Question: is anybody else using 'Grunt' as build tool for the 'Ember' web application and is experiencing the same behaviour as I do? At this time, I'm using the framework in version 'RC3' and I can use my build tool without hassle and import all necessary libraries, uglify and compress them and everything works like a charm.
Anyhow, at least since 'Ember RC5' I'm not able to use 'Grunt' for building my application anymore as . It's always complaining that 'Ember Handlebars requires Handlebars version 1.0.0-rc.4. Include a SCRIPT tag in the HTML HEAD linking to the Handlebars file before you link to Ember.' and right afterwards it says 'Cannot read property 'COMPILER_REVISION' of undefined' which leads me to the assumption that 'Ember' is the included 'Handlebars' library.
I haven't changed anything in my 'app.js' (the order of the libraries/frameworks is untouched) except the references to the js files (using Ember RC5/6 instead of RC3 and Handlebars RC4 instead of RC3). But it seems that something breaks the initialization of 'Ember.Handlebars' since then...
Do I get something wrong here? Is there a solution out there so that I can continue using 'Grunt' as build tool?
---
## EDIT
Here's my 'Gruntfile.js':
'''
/*jshint camelcase: false */
/*global module:false */
module.exports = function (grunt) {
grunt.initConfig({
pkg: grunt.file.readJSON('package.json'),
meta: {
dev: {
buildPath: '.'
},
prod: {
buildPath: '.'
}
},
/*
Task for uglifyng the application javascript file in production environment
*/
uglify: {
options: {
banner: '/*! <%= pkg.name %> - v<%= pkg.version %> - ' +
'<%= grunt.template.today("yyyy-mm-dd") %> */'
},
prod: {
files: [
{
src: '<%= meta.prod.buildPath %>/js/application.js',
dest: '<%= meta.prod.buildPath %>/js/application.min.js'
}
]
}
},
/*
Task for creating css files out of the scss files
*/
compass: {
prod: {
options: {
environment: 'production',
noLineComments: true,
outputStyle: 'expanded',
cssDir: '<%= meta.prod.buildPath %>/css',
fontsDir: '<%= meta.prod.buildPath %>/fonts',
imagesDir: '<%= meta.prod.buildPath %>/images',
javascriptsDir: '<%= meta.prod.buildPath %>/js'
}
},
dev: {
options: {
environment: 'development',
noLineComments: false,
outputStyle: 'expanded',
cssDir: '<%= meta.dev.buildPath %>/css',
fontsDir: '<%= meta.dev.buildPath %>/fonts',
imagesDir: '<%= meta.dev.buildPath %>/images',
javascriptsDir: '<%= meta.dev.buildPath %>/js'
}
}
},
/*
Task to minify all css files in production mode.
All css files will end with '.min.css' instead of
just '.css'.
*/
cssmin: {
minify: {
expand: true,
cwd: '<%= meta.prod.buildPath %>/css/',
src: ['*.css', '!*.min.css'],
dest: '<%= meta.prod.buildPath %>/css/',
ext: '.min.css'
}
},
/*
Clean up the production build path
*/
clean: {
cssd: ['<%= meta.prod.buildPath %>/css/**/*']
},
/*
A simple ordered concatenation strategy.
This will start at app/app.js and begin
adding dependencies in the correct order
writing their string contents into 'application.js'
Additionally it will wrap them in evals
with @ sourceURL statements so errors, log
statements and debugging will reference
the source files by line number.
This option is set to false for production.
*/
neuter: {
prod: {
options: {
includeSourceURL: false
},
files: [
{
src: 'app/app.js',
dest: '<%= meta.prod.buildPath %>/js/application.js'
}
]
},
dev: {
options: {
includeSourceURL: true
},
files: [
{
src: 'app/app.js',
dest: '<%= meta.dev.buildPath %>/js/application.js'
}
]
}
},
/*
Watch files for changes.
Changes in dependencies/ember.js or application javascript
will trigger the neuter task.
Changes to any templates will trigger the ember_templates
task (which writes a new compiled file into dependencies/)
and then neuter all the files again.
*/
watch: {
application_code: {
files: ['js/dependencies/ember.js', 'app/**/*.js'],
tasks: ['neuter:dev']
},
compass: {
files: [
'styles/**/*.scss'
],
tasks: ['compass:dev']
}
},
/*
Runs all .html files found in the test/ directory through PhantomJS.
Prints the report in your terminal.
*/
qunit: {
all: ['test/**/*.html']
},
/*
Reads the projects .jshintrc file and applies coding
standards. Doesn't lint the dependencies or test
support files.
*/
jshint: {
all: ['Gruntfile.js', 'app/**/*.js', 'test/**/*.js', '!js/dependencies/*.*', '!test/support/*.*'],
options: {
jshintrc: '.jshintrc'
}
},
/*
Generate the YUI Doc documentation.
*/
yuidoc: {
name: '<%= pkg.name %>',
description: '<%= pkg.description %>',
version: '<%= pkg.version %>',
options: {
paths: '<%= meta.dev.buildPath %>/app/',
outdir: '<%= meta.dev.buildPath %>/yuidocs/'
}
},
/*
Find all the <whatever>_test.js files in the test folder.
These will get loaded via script tags when the task is run.
This gets run as part of the larger 'test' task registered
below.
*/
build_test_runner_file: {
all: ['test/**/*_test.js']
}
});
grunt.loadNpmTasks('grunt-contrib-uglify');
grunt.loadNpmTasks('grunt-contrib-jshint');
grunt.loadNpmTasks('grunt-contrib-qunit');
grunt.loadNpmTasks('grunt-neuter');
grunt.loadNpmTasks('grunt-contrib-watch');
grunt.loadNpmTasks('grunt-contrib-compass');
grunt.loadNpmTasks('grunt-contrib-clean');
grunt.loadNpmTasks('grunt-contrib-cssmin');
grunt.loadNpmTasks('grunt-contrib-yuidoc');
/*
A task to build the test runner html file that get place in
/test so it will be picked up by the qunit task. Will
place a single <script> tag into the body for every file passed to
its coniguration above in the grunt.initConfig above.
*/
grunt.registerMultiTask('build_test_runner_file', 'Creates a test runner file.', function () {
var tmpl = grunt.file.read('test/support/runner.html.tmpl');
var renderingContext = {
data: {
files: this.filesSrc.map(function (fileSrc) {
return fileSrc.replace('test/', '');
})
}
};
grunt.file.write('test/runner.html', grunt.template.process(tmpl, renderingContext));
});
/*
A task to run the application's unit tests via the command line.
It will
- convert all the handlebars templates into compile functions
- combine these files + application files in order
- lint the result
- build an html file with a script tag for each test file
- headlessy load this page and print the test runner results
*/
grunt.registerTask('test', ['neuter', 'jshint', 'build_test_runner_file', 'qunit']);
/*
Configures all tasks which will be executed with production setup
*/
grunt.registerTask('prod_tasks', ['clean', 'compass:prod', 'cssmin', 'neuter:prod', 'uglify:prod']);
/*
Setup for the production build. Sets the production build path.
*/
grunt.registerTask('prod', 'Production Build', function () {
grunt.task.run('prod_tasks');
});
/*
Configures all tasks which will be executed with development setup
*/
grunt.registerTask('dev_tasks', ['compass:dev', 'neuter:dev', 'watch']);
/*
Setup for the development build. Sets the development build path.
*/
grunt.registerTask('dev', 'Development Build', function () {
grunt.task.run('dev_tasks');
});
// Default task
grunt.registerTask('default', 'dev');
/*
Configures all tasks which will be executed with doc setup
*/
grunt.registerTask('doc_tasks', ['yuidoc']);
/*
Setup for the YUI doc generation.
*/
grunt.registerTask('doc', 'Generate YuiDoc Documentation for the App', function () {
grunt.task.run('doc_tasks');
});
};
'''
---
## EDIT 2
I took the 'ember-1.0.0-rc.6.js' and 'handlebars-1.0.0-rc.4.js' files from the starter kit at the Ember.js website and tried to run the Grunt tasks on it. Here's what Chrome is telling me:

---
## EDIT 3
Just in case if anybody cares, here's the link to the raised issue over at the Ember.js page: <URL>
---
## EDIT 4
Finally, the issue was identified to be a 'Handlebars' inconsistency when dealing with global exports, like @Tao reported in his answer. Here's the link to the Issue on GitHub if you want to follow: <URL>
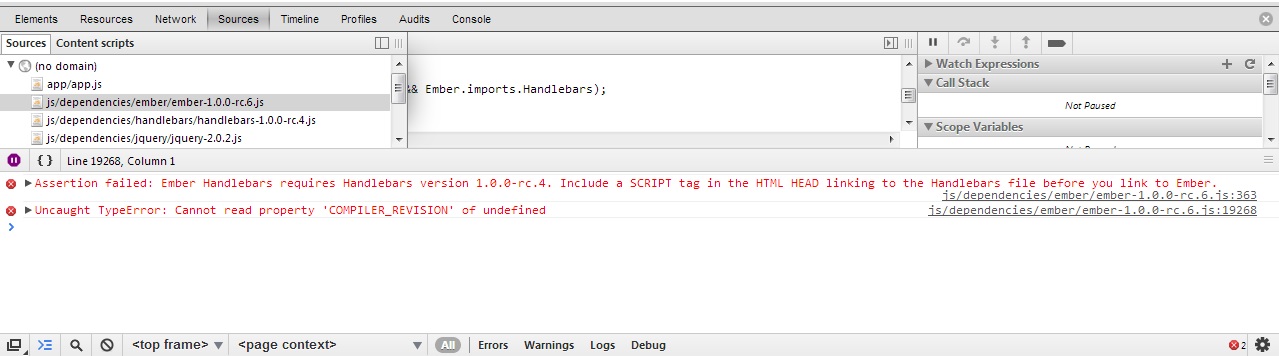
Answer: It looks like this issue is being addressed in the next version of Handlebars: <URL> Stay tuned.